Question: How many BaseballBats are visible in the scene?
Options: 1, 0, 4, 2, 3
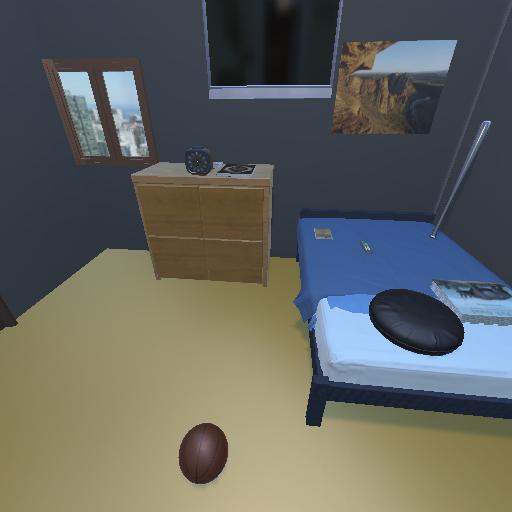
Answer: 1